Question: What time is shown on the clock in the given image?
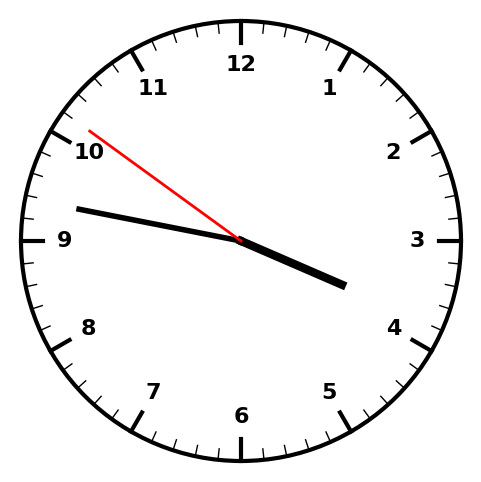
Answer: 03:46:51